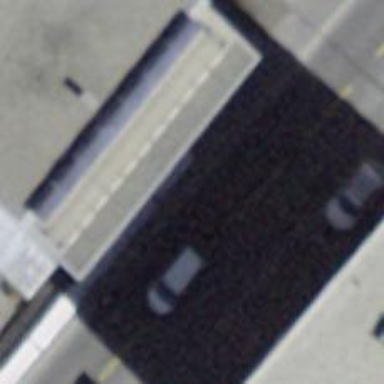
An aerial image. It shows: Clothing store.